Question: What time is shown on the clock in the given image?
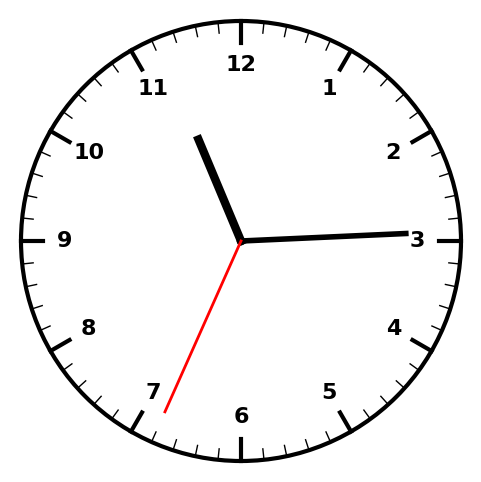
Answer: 11:14:34